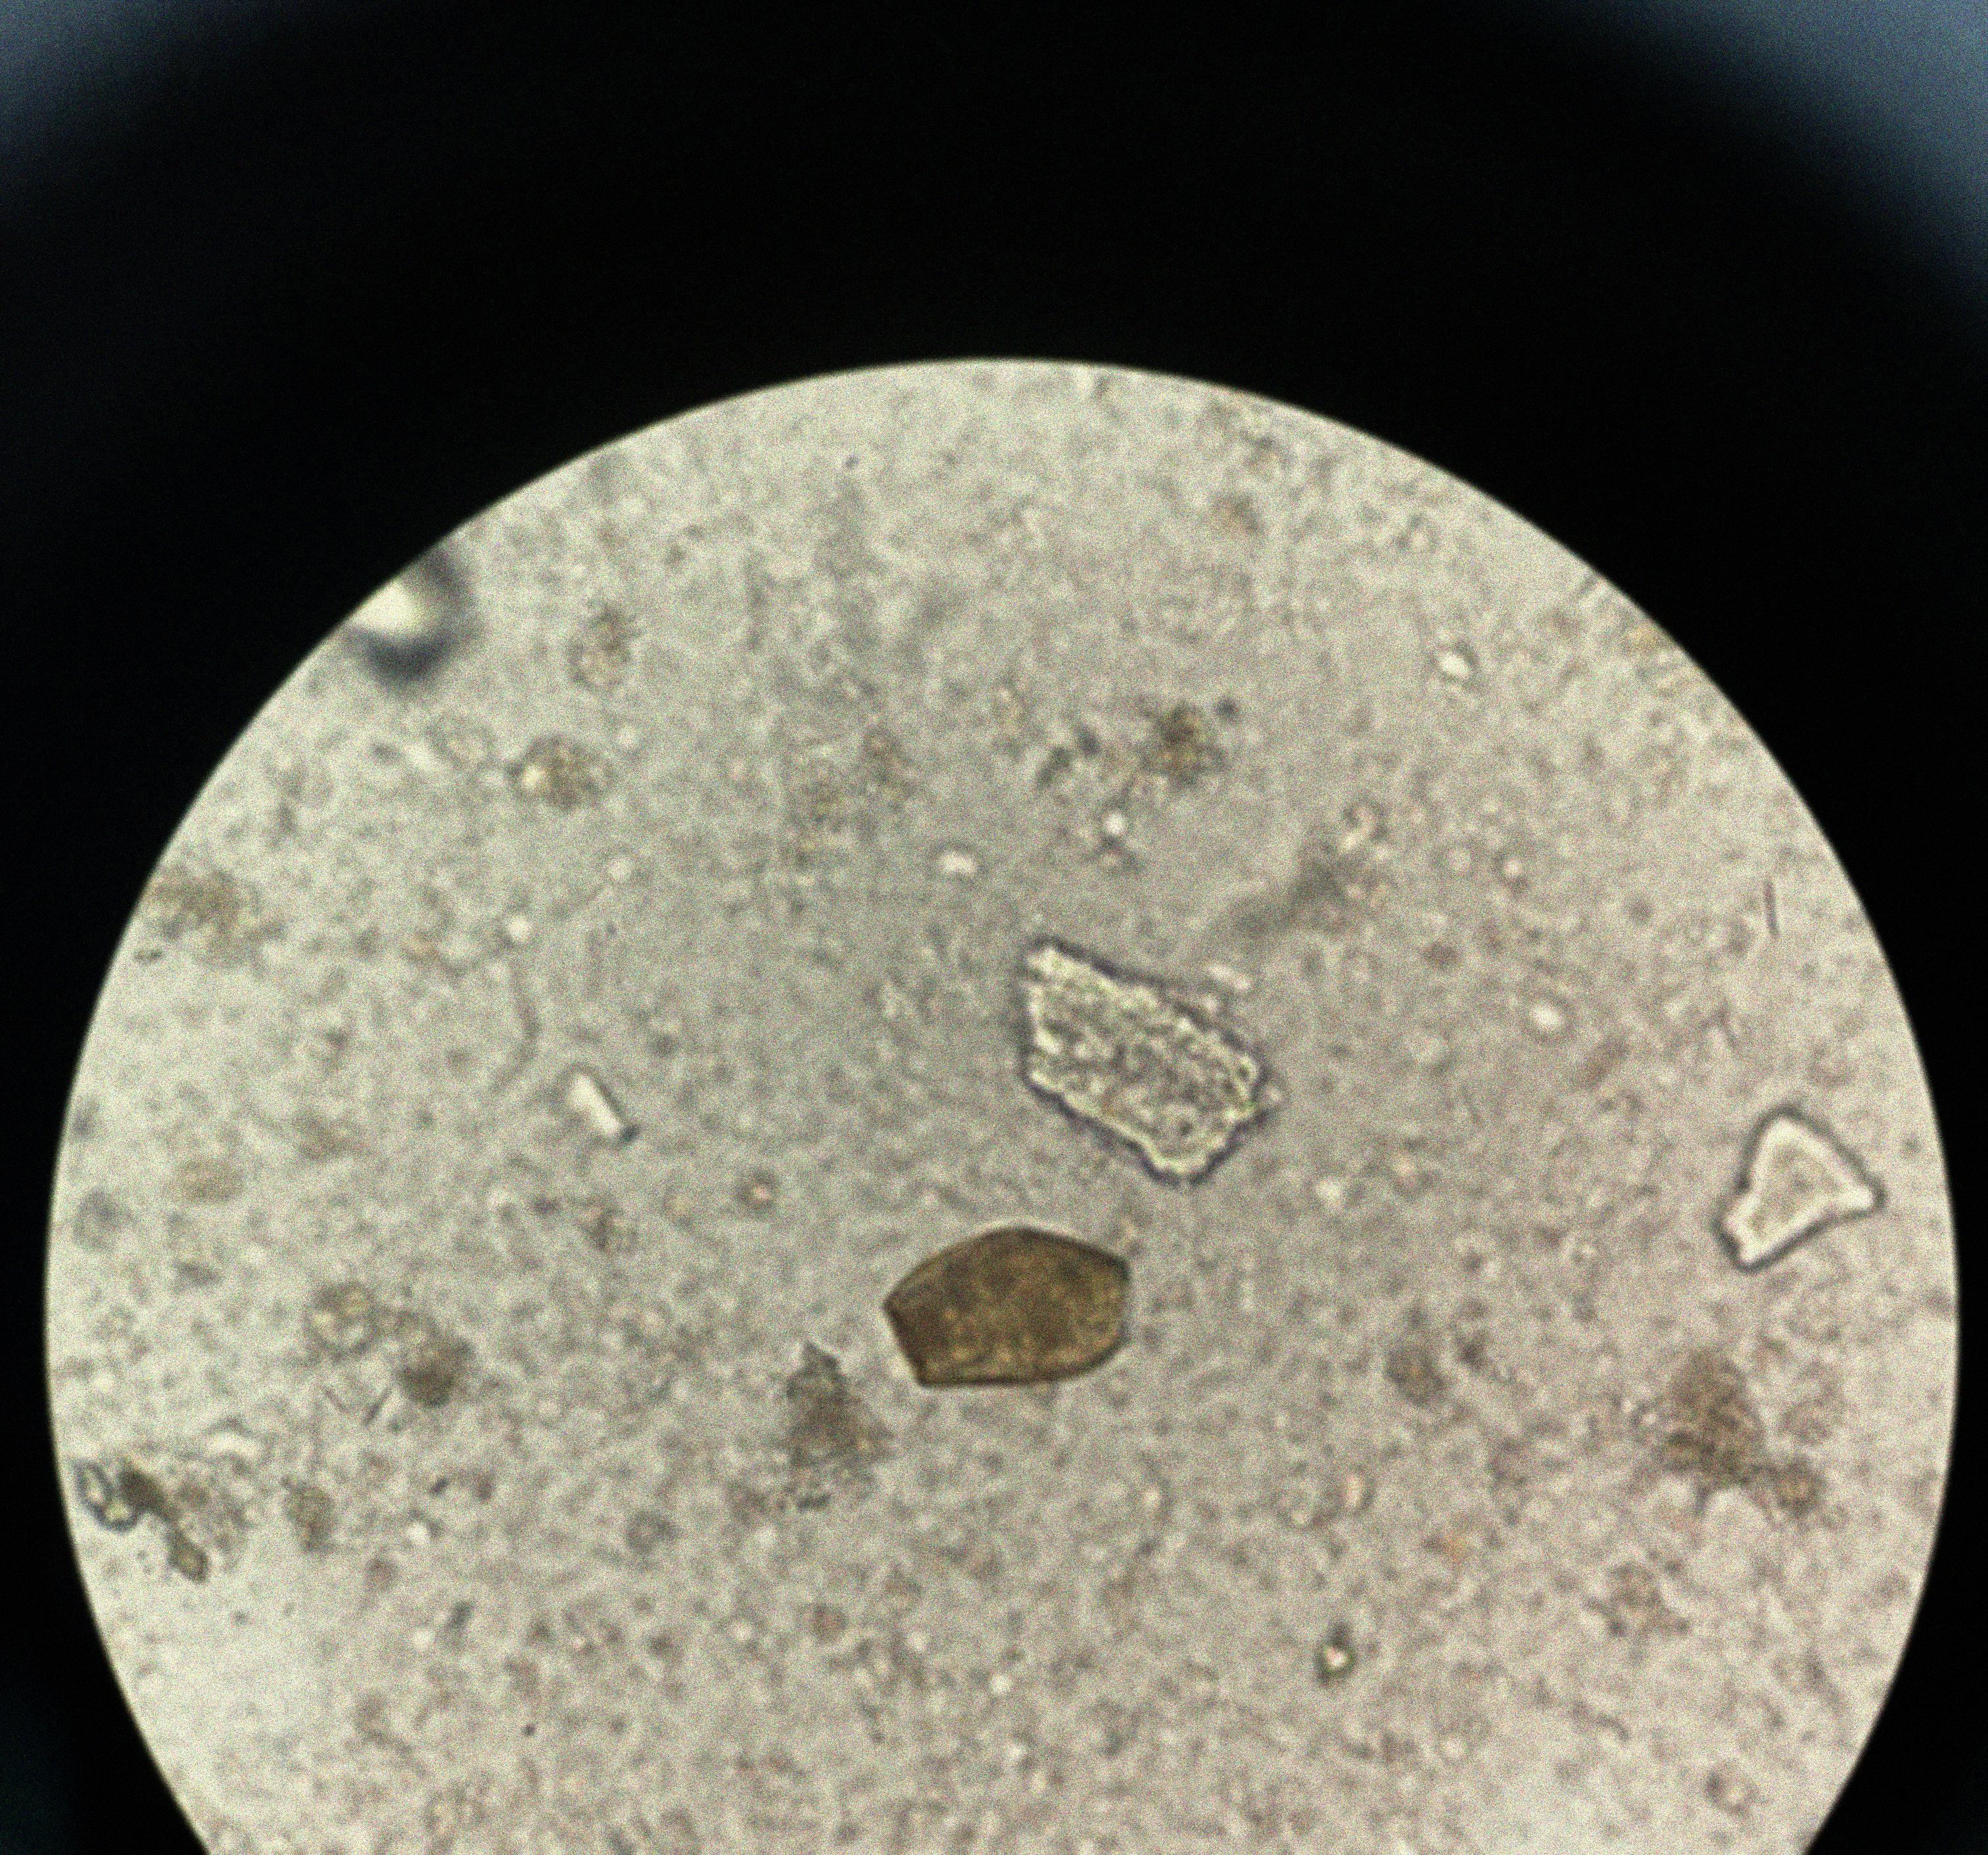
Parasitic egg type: Paragonimus spp